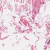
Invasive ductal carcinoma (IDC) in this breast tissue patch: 0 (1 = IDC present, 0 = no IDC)